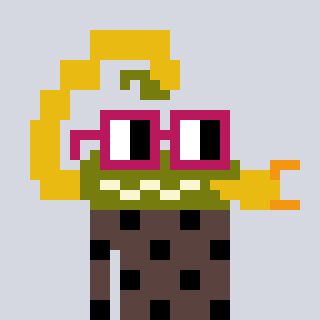
a pixel art character with square dark red glasses, a scorpion-shaped head and a darkbrown-colored body on a cool background